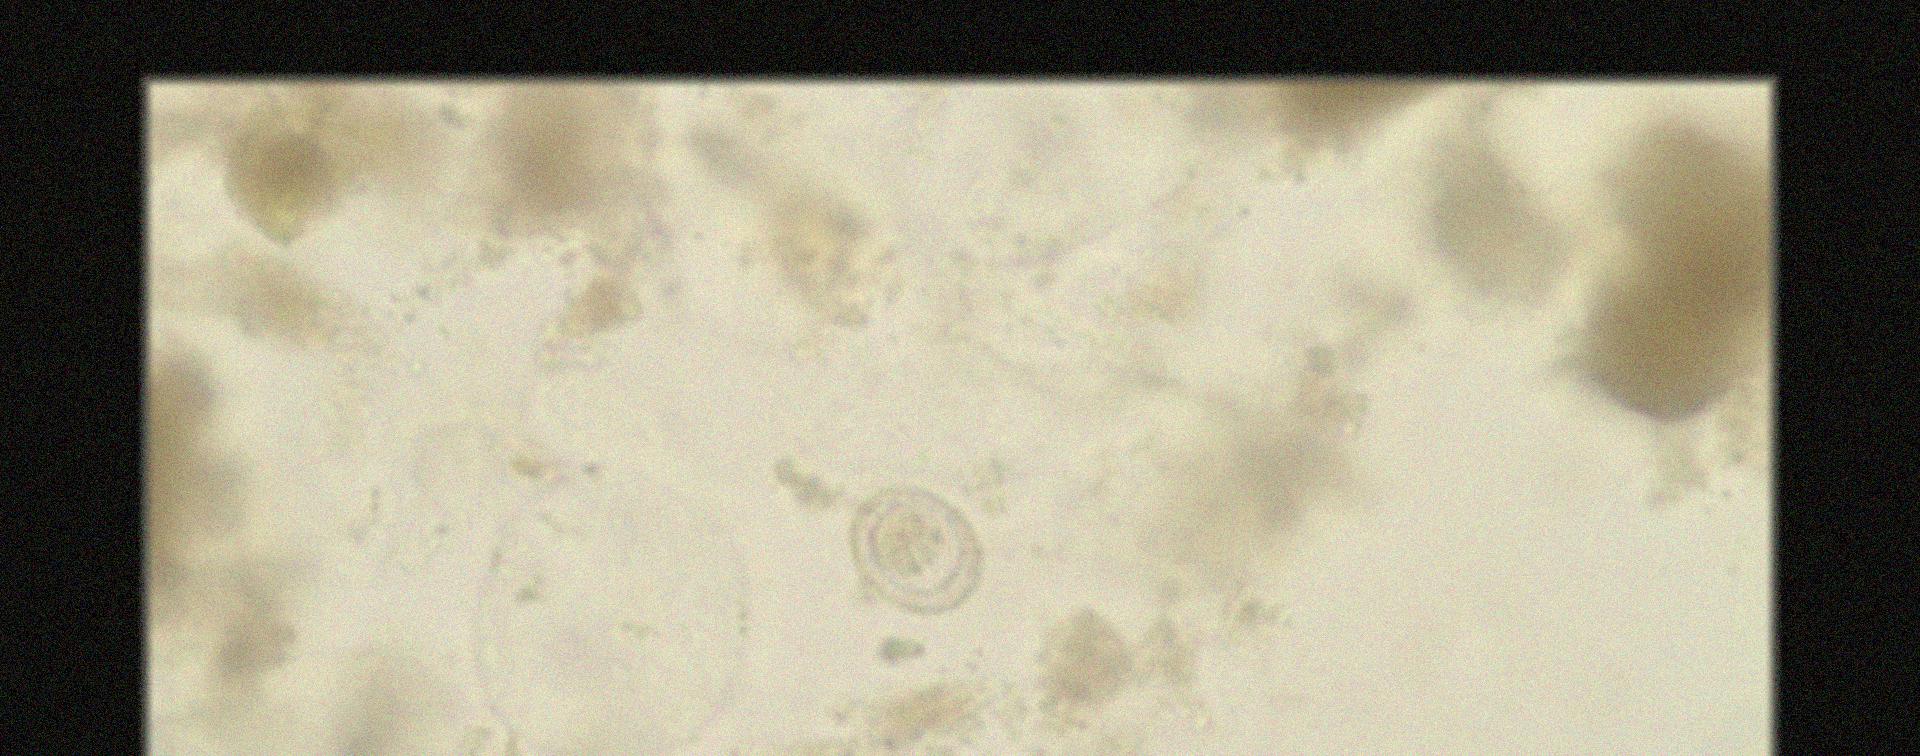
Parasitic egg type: Hymenolepis nana